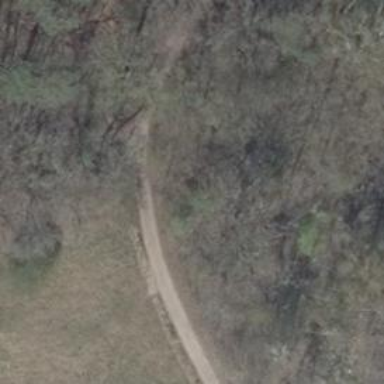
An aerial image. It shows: Sandy track road with grade 2 tracktype. The road surface is very horrible in terms of smoothness.